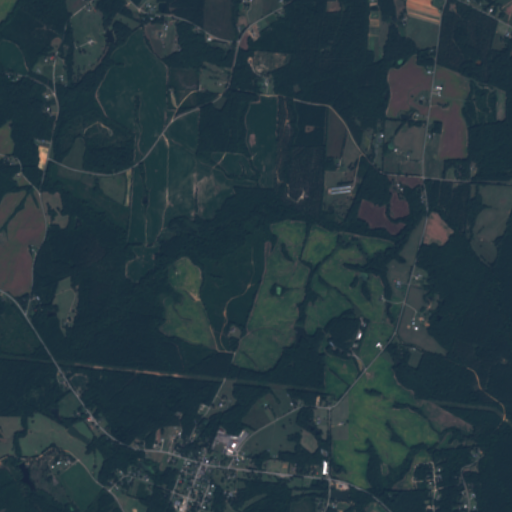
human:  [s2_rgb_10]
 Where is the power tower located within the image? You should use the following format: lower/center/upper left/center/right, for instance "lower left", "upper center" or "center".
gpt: The power tower is located in the lower left of the image.
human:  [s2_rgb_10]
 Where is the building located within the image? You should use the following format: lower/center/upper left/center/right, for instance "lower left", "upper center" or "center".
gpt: The building is located in the lower left of the image.
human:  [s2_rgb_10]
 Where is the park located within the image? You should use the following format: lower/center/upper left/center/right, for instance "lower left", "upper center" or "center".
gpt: There is no park in the image.